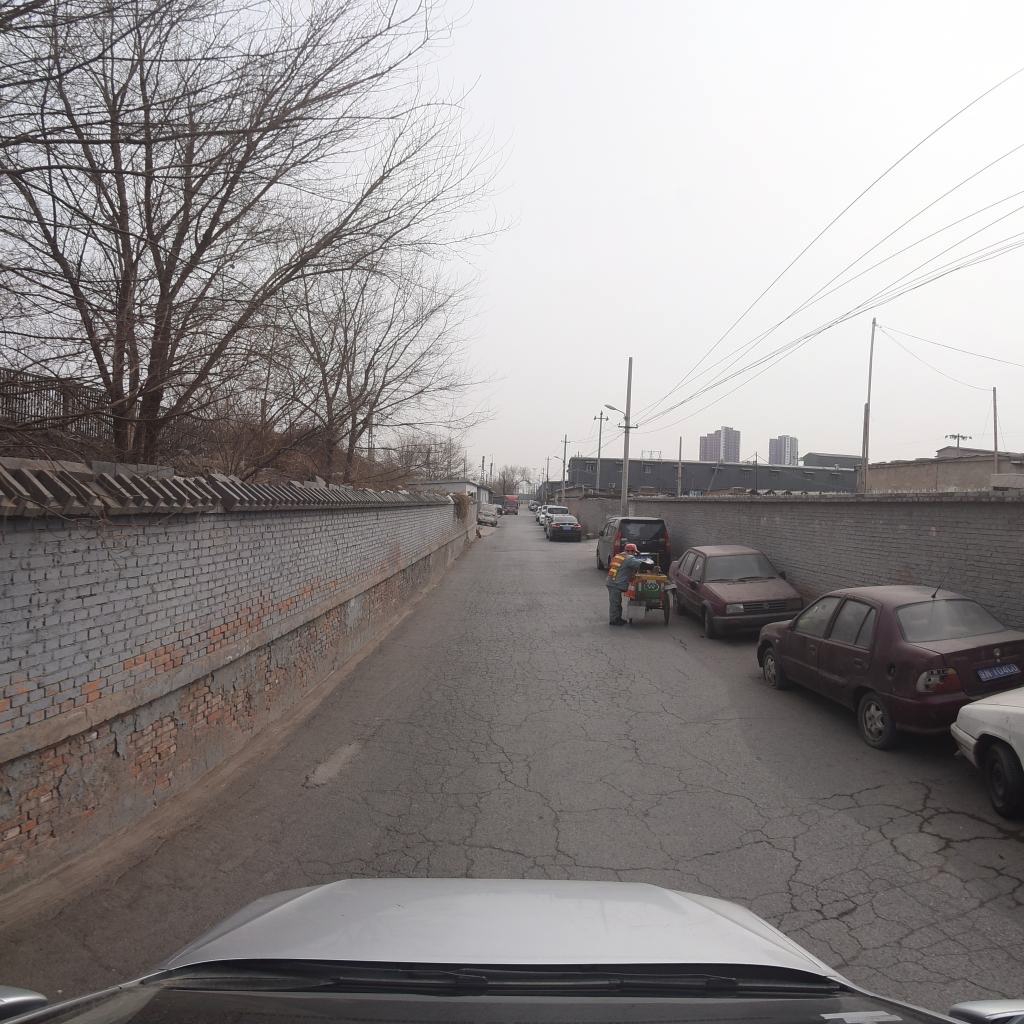
Region: Fengtai
Road damage annotations: alligator crack